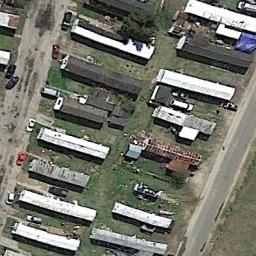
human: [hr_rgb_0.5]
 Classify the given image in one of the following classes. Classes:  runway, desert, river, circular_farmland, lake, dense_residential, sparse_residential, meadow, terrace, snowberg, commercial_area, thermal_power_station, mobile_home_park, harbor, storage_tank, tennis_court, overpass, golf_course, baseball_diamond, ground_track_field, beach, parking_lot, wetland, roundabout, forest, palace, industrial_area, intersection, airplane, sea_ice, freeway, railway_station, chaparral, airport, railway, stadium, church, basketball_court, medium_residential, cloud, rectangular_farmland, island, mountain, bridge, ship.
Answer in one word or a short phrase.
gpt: mobile_home_park